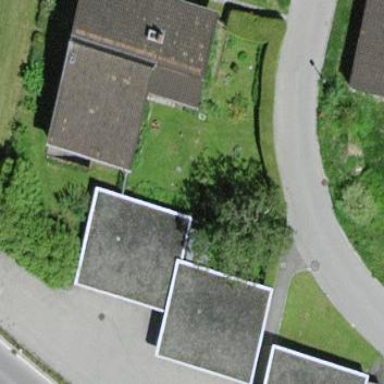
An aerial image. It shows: Group of garages.